Field crop: maize
Growth stage: 2
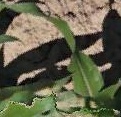
Species: maize